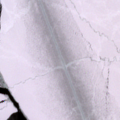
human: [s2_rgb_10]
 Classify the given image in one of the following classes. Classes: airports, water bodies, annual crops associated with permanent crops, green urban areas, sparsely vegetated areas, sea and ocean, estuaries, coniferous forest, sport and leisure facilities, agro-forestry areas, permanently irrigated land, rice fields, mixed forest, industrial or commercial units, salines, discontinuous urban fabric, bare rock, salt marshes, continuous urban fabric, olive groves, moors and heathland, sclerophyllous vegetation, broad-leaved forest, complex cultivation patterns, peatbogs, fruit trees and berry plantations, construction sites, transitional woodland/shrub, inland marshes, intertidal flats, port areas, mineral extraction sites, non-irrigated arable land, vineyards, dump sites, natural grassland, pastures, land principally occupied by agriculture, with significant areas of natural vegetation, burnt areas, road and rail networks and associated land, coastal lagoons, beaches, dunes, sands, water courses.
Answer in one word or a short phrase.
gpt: sea and ocean